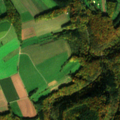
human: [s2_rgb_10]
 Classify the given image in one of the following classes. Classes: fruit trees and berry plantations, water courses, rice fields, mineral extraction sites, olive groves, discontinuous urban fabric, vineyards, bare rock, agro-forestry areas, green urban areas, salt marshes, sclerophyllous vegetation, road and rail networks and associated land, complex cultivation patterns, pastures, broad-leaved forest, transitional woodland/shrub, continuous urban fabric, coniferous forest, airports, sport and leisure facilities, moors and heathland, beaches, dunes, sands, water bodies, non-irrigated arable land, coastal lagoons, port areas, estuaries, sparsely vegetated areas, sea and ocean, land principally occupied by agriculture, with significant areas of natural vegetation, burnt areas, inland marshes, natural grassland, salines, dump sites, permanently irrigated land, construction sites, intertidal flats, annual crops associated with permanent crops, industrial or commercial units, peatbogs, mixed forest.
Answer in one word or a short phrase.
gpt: sport and leisure facilities, non-irrigated arable land, pastures, coniferous forest, mixed forest